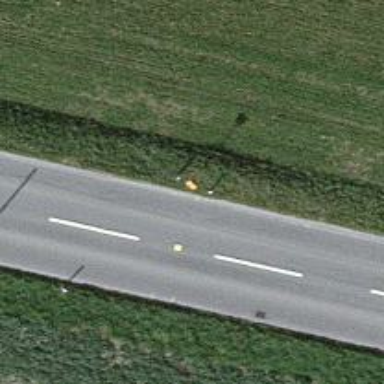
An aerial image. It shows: Aerial marker on pole.